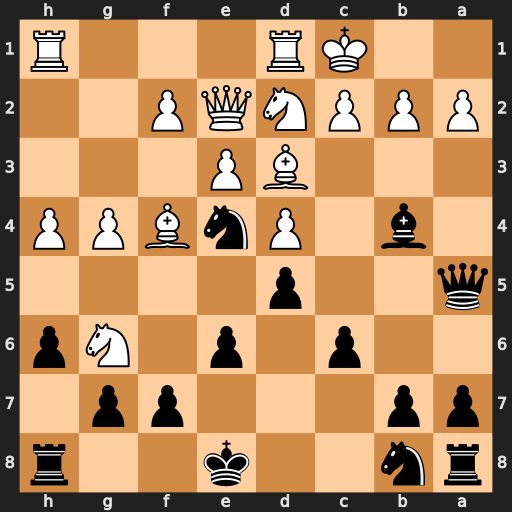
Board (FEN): rn2k2r/pp3pp1/2p1p1Np/q2p4/1b1PnBPP/3BP3/PPPNQP2/2KR3R
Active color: b
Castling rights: kq
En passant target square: -
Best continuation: Nc3 Qe1 Qxa2 Nb3 Qb1+